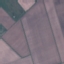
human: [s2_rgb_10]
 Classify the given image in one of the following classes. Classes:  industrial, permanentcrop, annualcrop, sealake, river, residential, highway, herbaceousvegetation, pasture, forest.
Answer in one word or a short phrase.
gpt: AnnualCrop